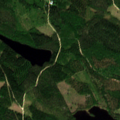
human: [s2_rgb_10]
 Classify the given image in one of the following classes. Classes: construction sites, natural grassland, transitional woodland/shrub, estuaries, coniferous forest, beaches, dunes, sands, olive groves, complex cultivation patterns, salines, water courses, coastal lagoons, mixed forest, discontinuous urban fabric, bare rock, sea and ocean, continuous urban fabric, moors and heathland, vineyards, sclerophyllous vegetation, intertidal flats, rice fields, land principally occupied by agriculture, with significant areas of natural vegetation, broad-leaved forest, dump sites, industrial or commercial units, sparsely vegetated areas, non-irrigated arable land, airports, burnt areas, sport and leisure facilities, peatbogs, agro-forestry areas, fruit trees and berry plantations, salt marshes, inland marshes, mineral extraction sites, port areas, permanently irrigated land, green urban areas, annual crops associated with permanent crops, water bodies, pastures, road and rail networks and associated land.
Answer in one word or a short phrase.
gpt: coniferous forest, mixed forest, water bodies